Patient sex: M
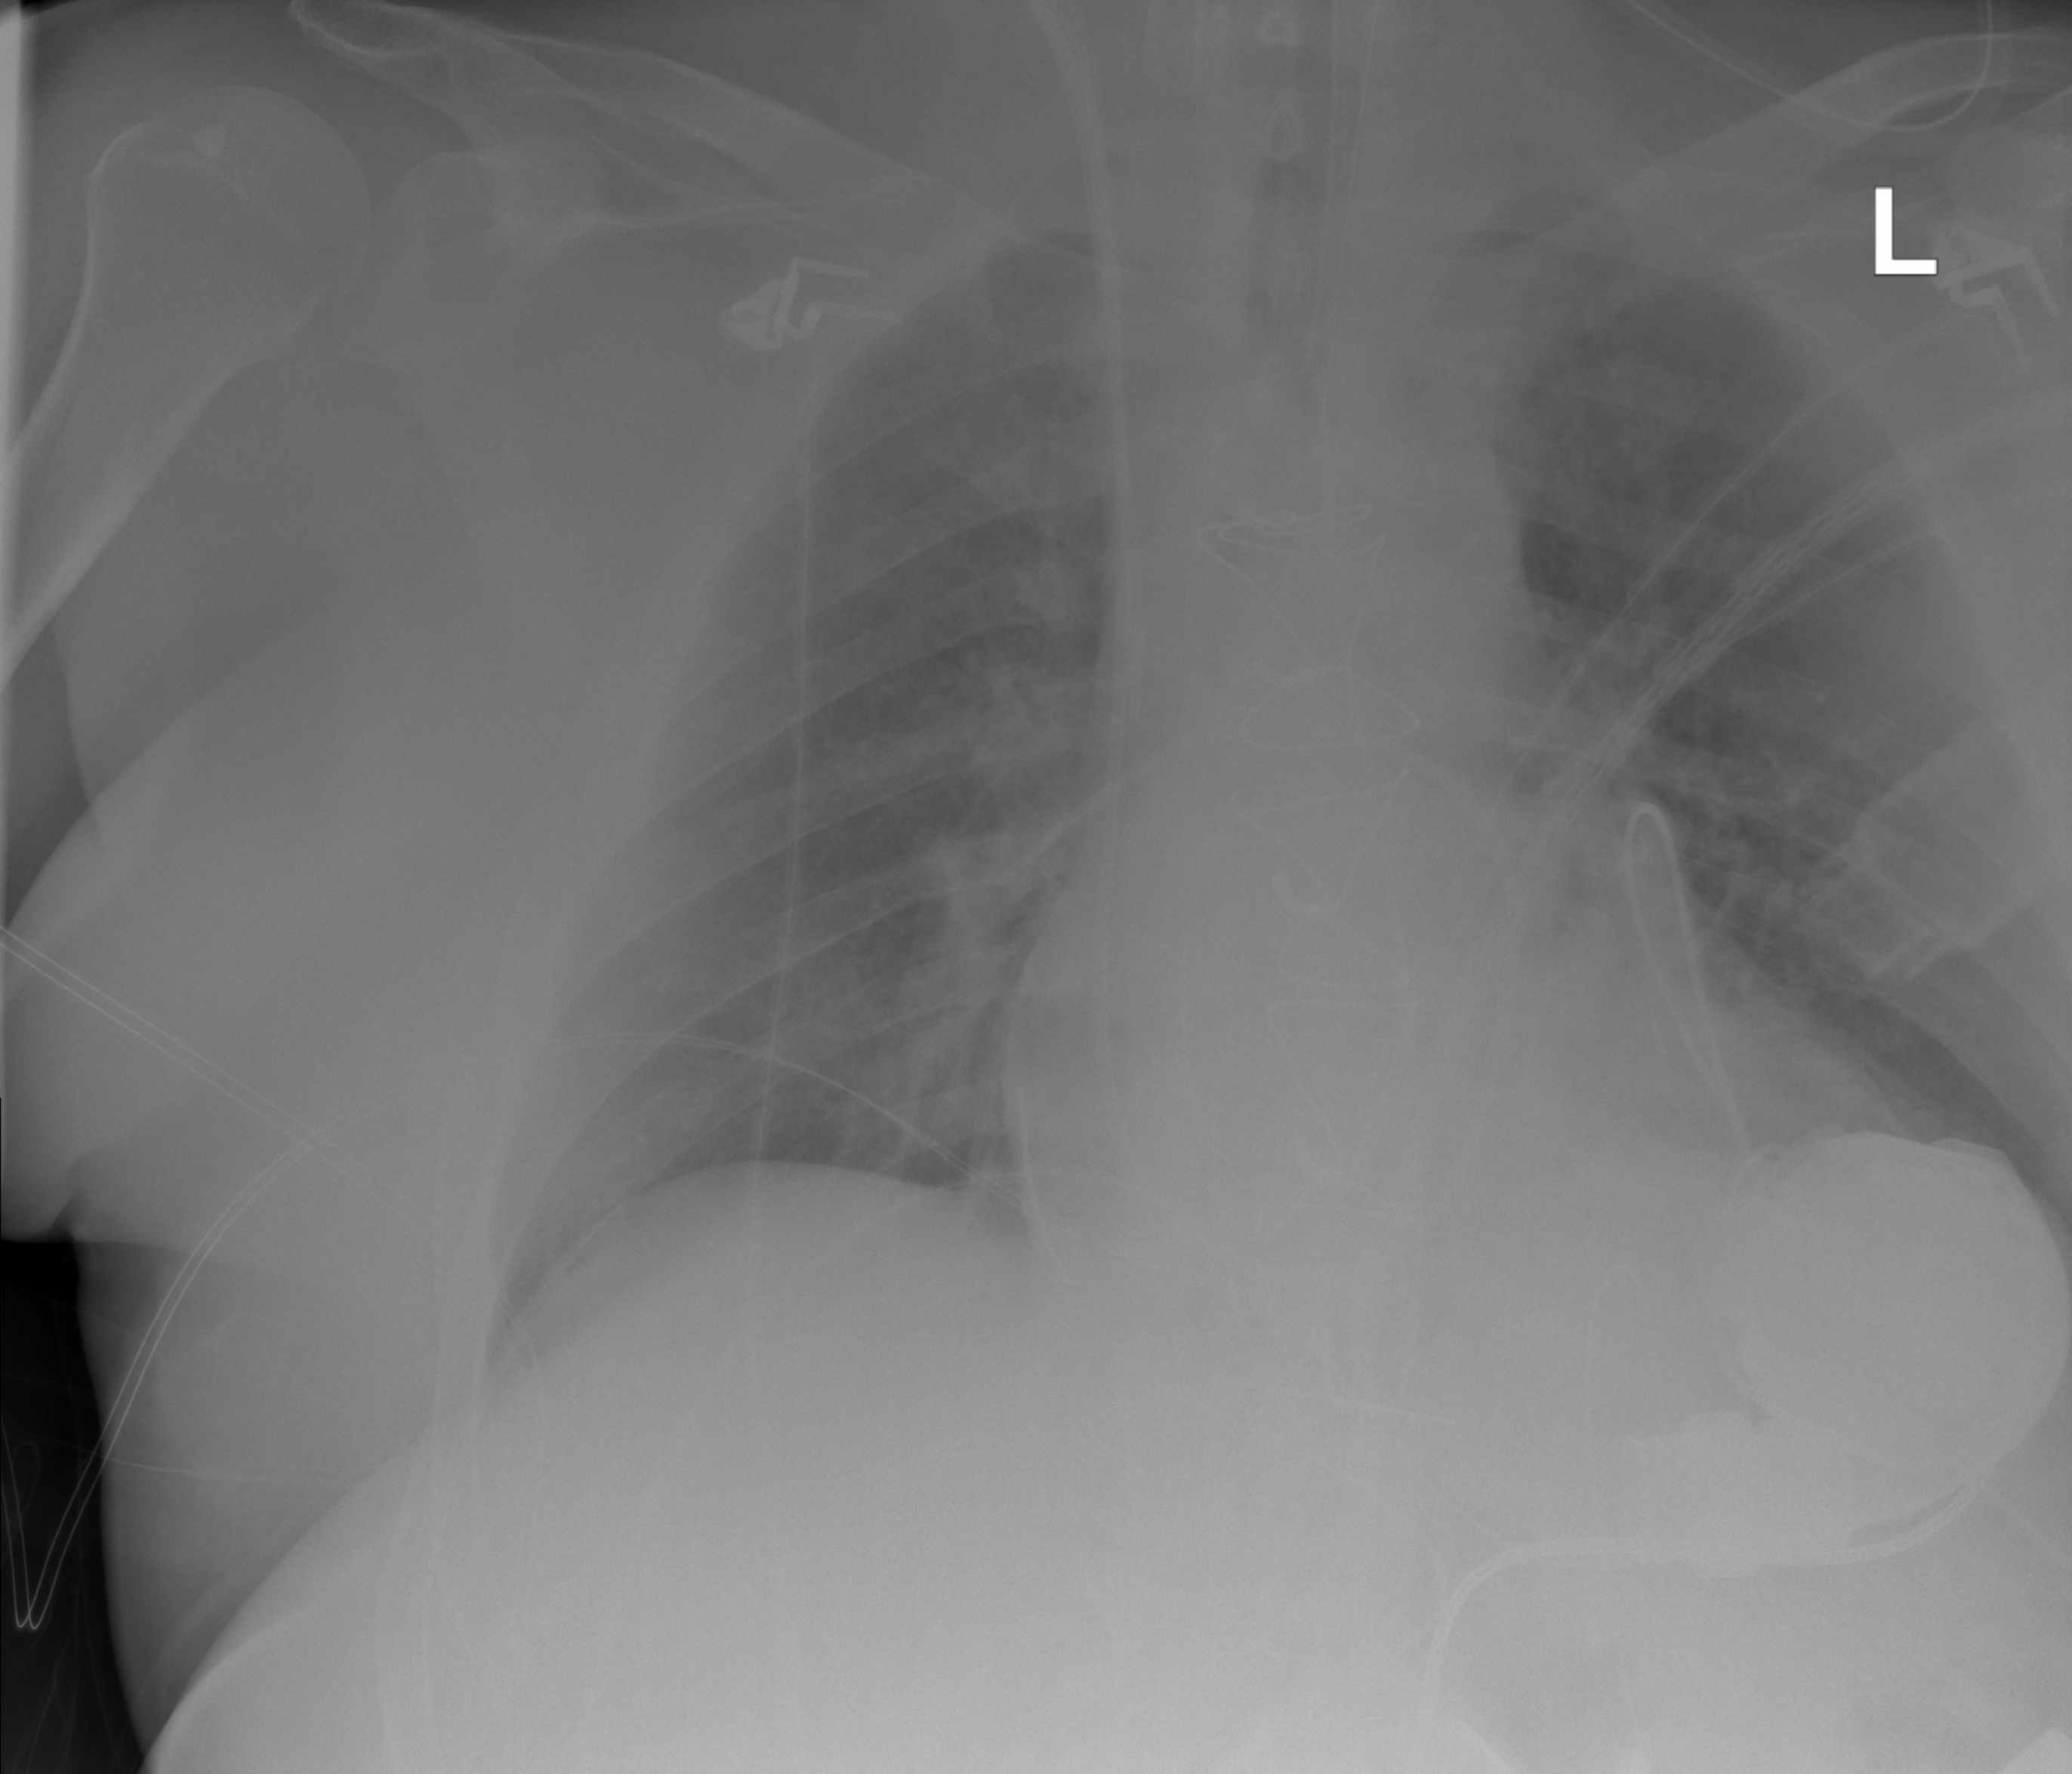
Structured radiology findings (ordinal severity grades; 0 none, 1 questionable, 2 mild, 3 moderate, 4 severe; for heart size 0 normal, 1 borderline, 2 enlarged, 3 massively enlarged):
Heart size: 0
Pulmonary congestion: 2
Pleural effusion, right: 2
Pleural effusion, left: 1
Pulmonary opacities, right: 1
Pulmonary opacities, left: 1
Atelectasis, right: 1
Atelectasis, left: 1